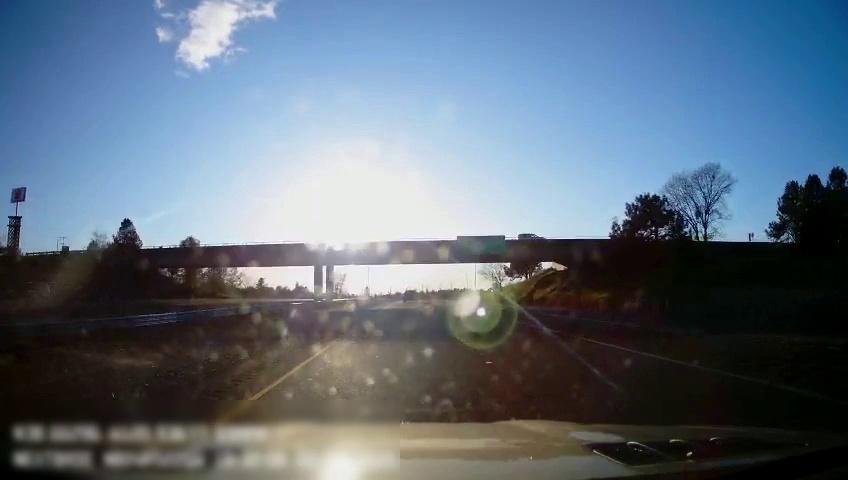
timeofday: Day
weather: Sunny
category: Drivable Space
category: Drivable Space
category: Vehicles | Truck
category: Vehicles | SUV
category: Lanes | Current Lane
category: Lanes | Current Lane
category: Lanes | Alternate Lane
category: Lanes | Alternate Lane
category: Traffic | Signs